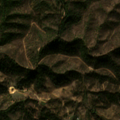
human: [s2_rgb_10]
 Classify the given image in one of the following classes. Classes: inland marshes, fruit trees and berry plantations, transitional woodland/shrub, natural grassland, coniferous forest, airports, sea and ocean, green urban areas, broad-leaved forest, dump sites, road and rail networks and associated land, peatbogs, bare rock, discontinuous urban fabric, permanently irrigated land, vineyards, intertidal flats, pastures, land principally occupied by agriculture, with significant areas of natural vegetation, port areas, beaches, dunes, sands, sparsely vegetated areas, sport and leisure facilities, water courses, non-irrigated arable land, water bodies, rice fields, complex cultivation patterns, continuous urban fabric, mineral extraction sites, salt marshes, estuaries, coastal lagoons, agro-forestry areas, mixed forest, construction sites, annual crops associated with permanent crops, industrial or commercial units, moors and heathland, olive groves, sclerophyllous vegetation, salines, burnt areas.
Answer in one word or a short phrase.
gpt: non-irrigated arable land, agro-forestry areas, broad-leaved forest, transitional woodland/shrub